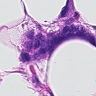
Metastatic tissue present: yes